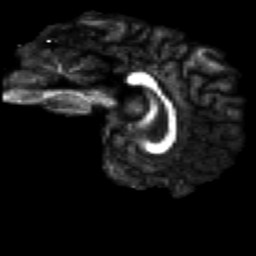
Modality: FA
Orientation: sagittal
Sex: male
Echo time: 0.114 s